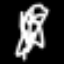
Label: leaf